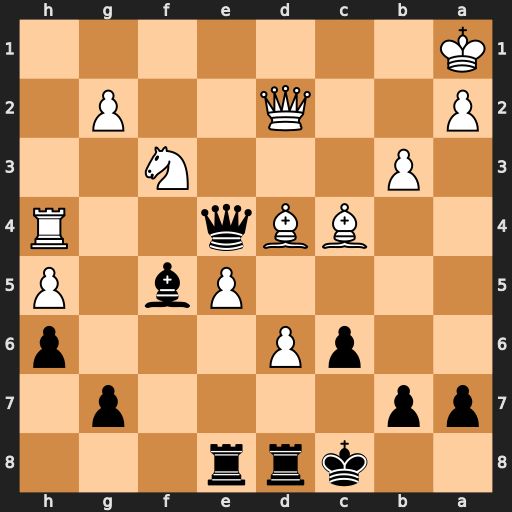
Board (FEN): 2krr3/pp4p1/2pP3p/4Pb1P/2BBq2R/1P3N2/P2Q2P1/K7
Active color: b
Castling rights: -
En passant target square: -
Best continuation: Qb1#